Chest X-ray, AP view. Patient: 60 years old, sex M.
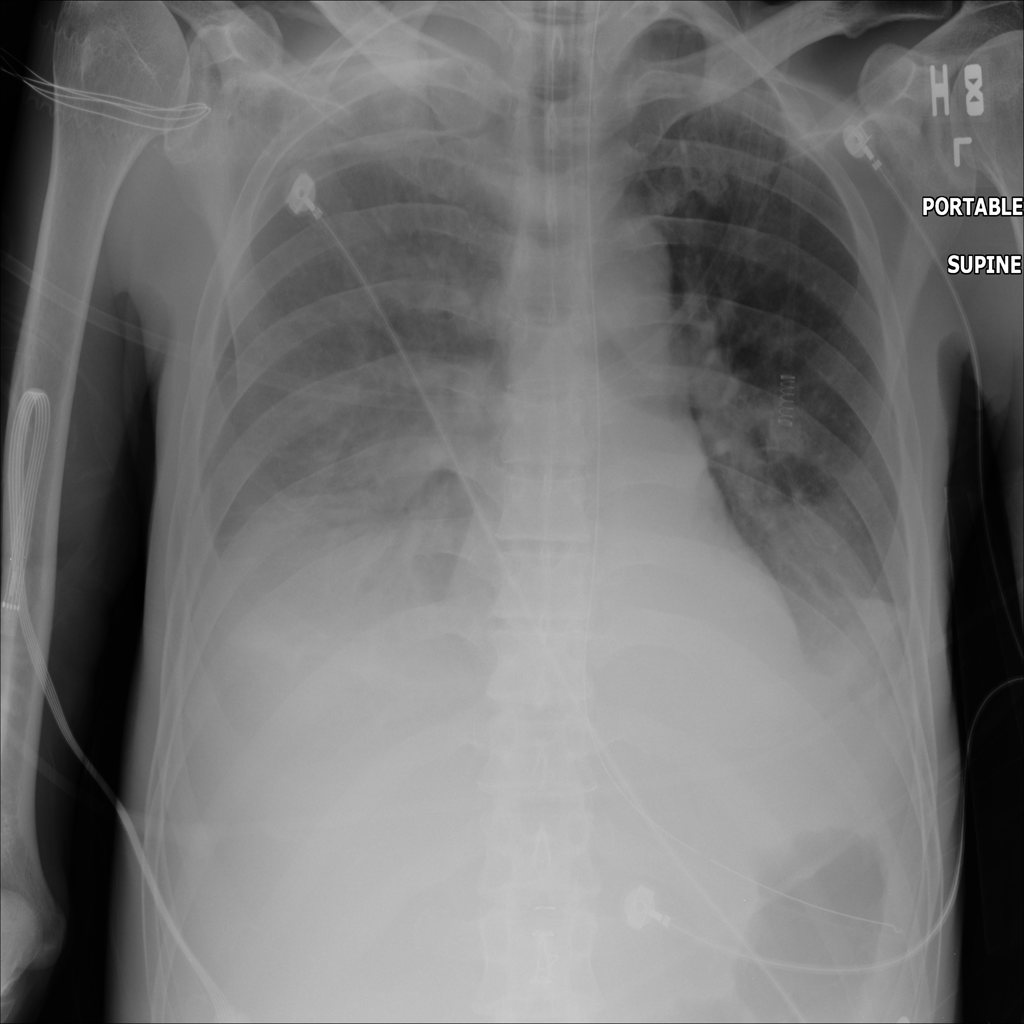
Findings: Atelectasis, Effusion